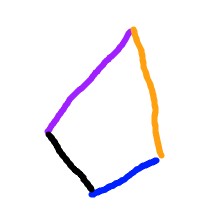
Shape: kite